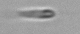
Label: flagellate_morphotype3